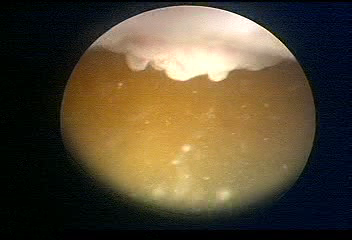
Modality: WLC
Class: Malignant
Subclass: LowGradePapillary
Lesion: L1
Stage: Ta
Morphology: Papillary
Bladder cancer association: Yes
Annotated structures: Tumor